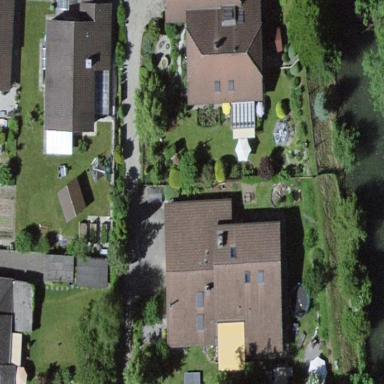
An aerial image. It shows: Residential building.